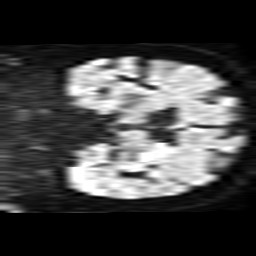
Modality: TRACE
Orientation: coronal
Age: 76
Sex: female
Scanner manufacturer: philips
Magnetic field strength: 1.5 T
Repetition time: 3.641 s
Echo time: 0.09255 s